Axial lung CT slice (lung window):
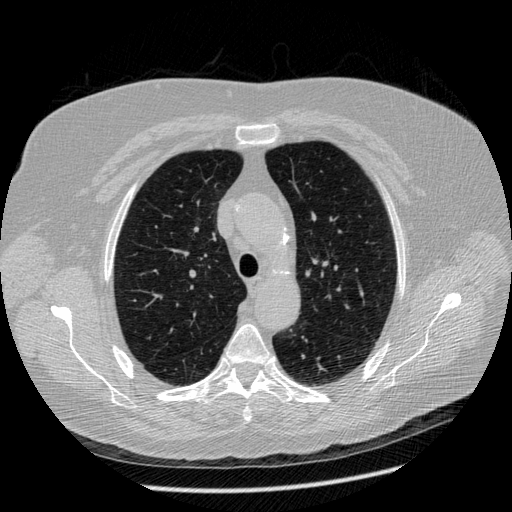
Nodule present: no